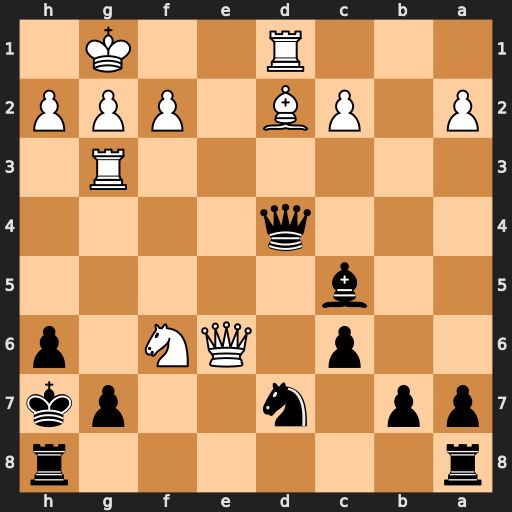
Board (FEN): r6r/pp1n2pk/2p1QN1p/2b5/3q4/6R1/P1PB1PPP/3R2K1
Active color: b
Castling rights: -
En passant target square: -
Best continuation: Nxf6 Qf5+ Kg8